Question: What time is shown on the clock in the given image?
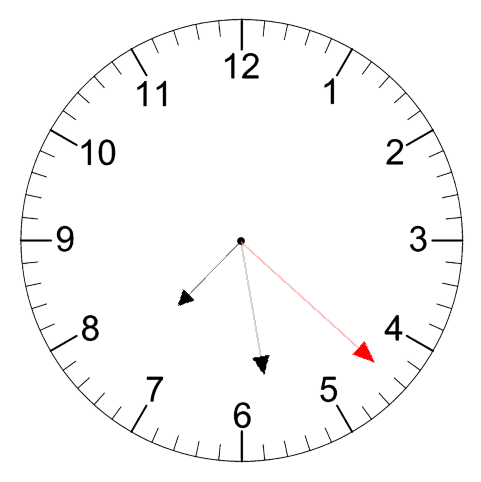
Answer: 07:28:22